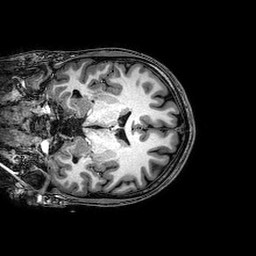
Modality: T1w
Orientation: coronal
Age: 24
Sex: male
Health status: healthy
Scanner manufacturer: philips
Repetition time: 0.008168 s
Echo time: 0.00373 s